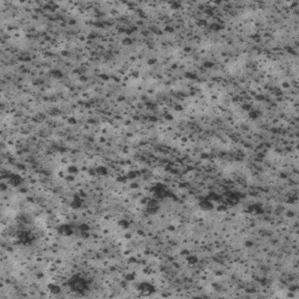
Label: frost